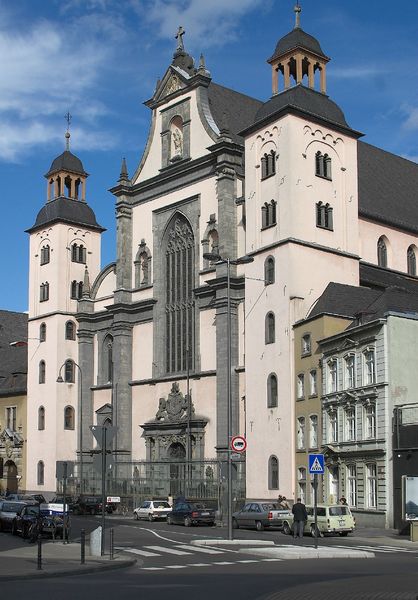
Titel: St. Mariä Himmelfahrt (ehem. Jesuitenkirche)
Künstler: Christoph Wamser
Standort: Köln, Marzellenstr. 32-40,52 (EU - D - NRW)
Schlagwörter: blau, himmel, schatten, weiß, wolken, kirchturm, menschen, stadt, fenster, grau, licht, pfeiler, strasse, säule, säulen, dach, gebäude, haus, wolke, zaun, architektur, barock, mensch, bild, häuser, gitter, kirche, sonne, figur, gotik, renaissance, turm, statue, bogen, fassade, passanten, giebel, auto, rundbogen, foto, fotografie, eingang, schild, außen, bürgersteig, kloster, kreuz, passant, türme, dom, schilder, portal, putz, sandstein, spitzbogen, schiefer, romanik, autos, masswerk, klassizistisch, trum, starße, verkehrsschilder, keuze, zebrastreifen, himmell, fußgängerüberweg, kirdche, fassadr, gebäulde